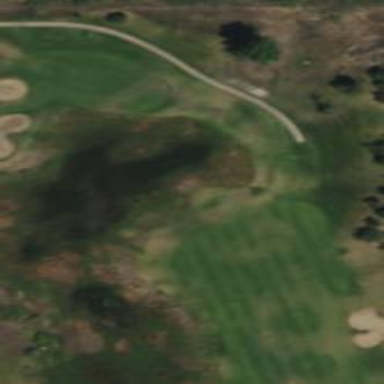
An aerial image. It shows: Water hazard on golf course. The hazard is natural water feature.